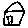
Label: house